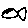
Label: fish